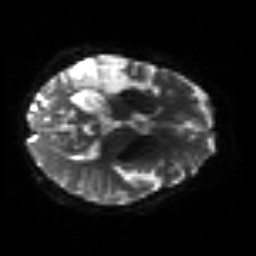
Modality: sbref
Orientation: axial
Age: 62
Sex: female
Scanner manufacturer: siemens
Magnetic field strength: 3 T
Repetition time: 3.2 s
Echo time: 0.081 s